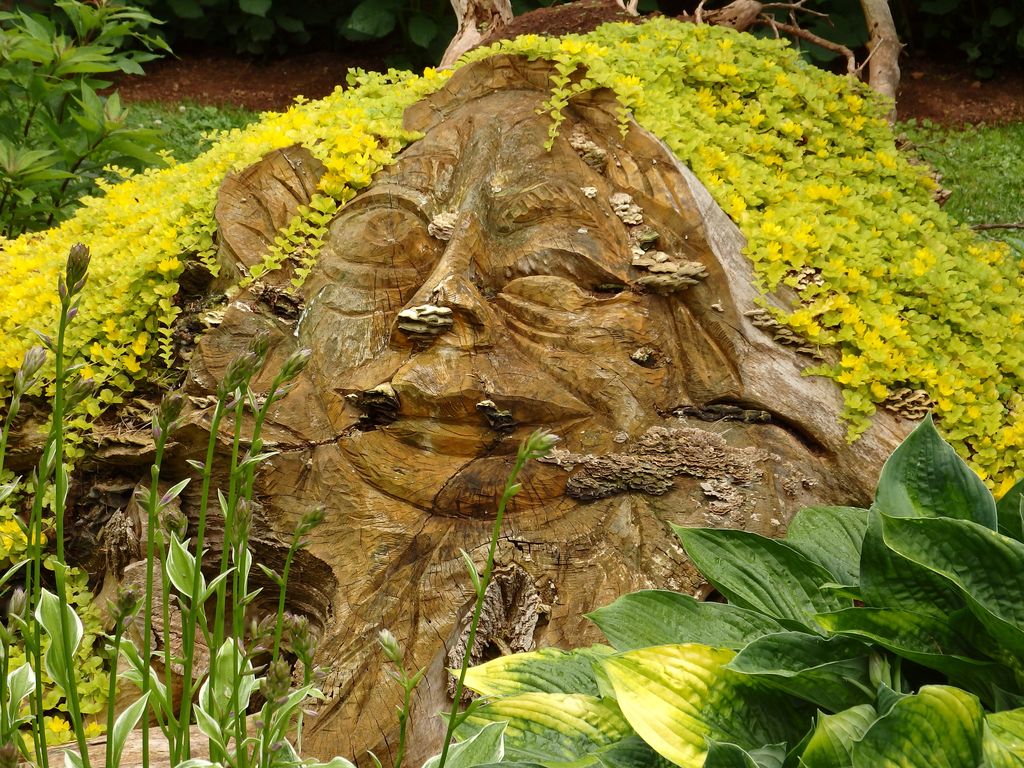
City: charlottetown